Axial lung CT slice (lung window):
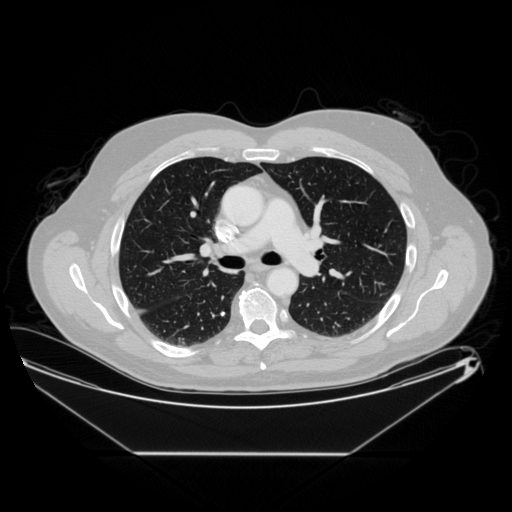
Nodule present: yes
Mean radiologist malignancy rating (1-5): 1